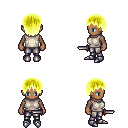
a pixel art fantasy rpg character, female body template, human, dark skin, white sleeveless shirt, metal pants, gold plain hairstyle, metal boots, dagger, four views (front, back, left, right), 2x2 character sprite sheet, small pixel art, hard edges, no anti-aliasing